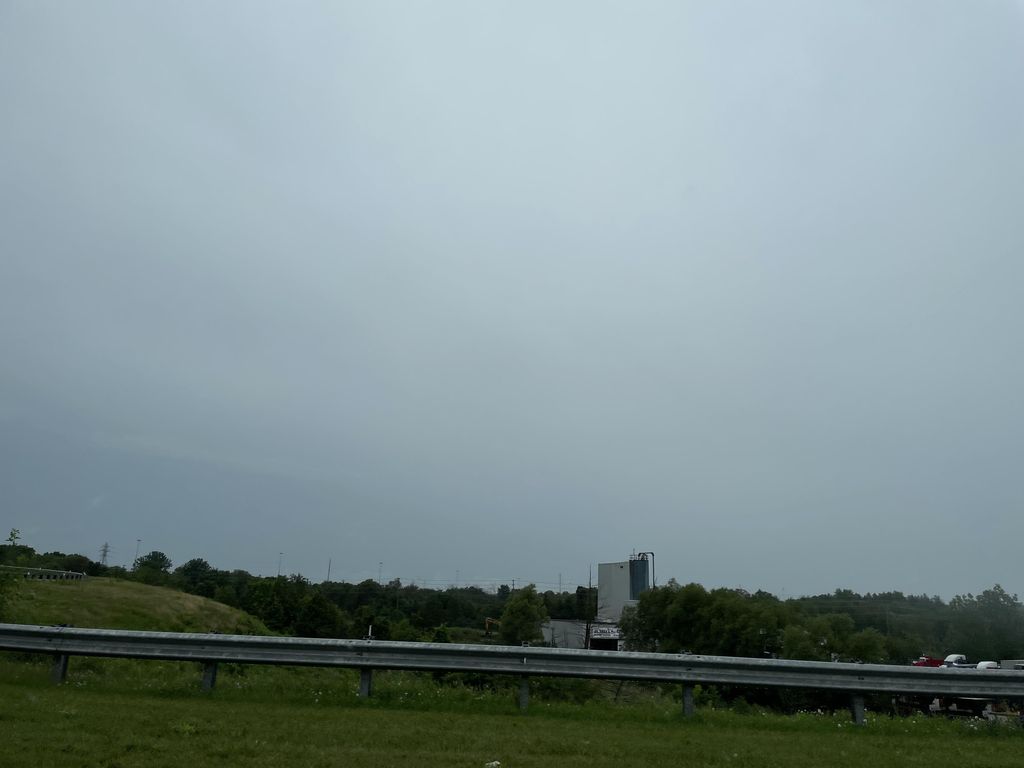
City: kitchener-waterloo